Question: I have the following plot created from the 'mtcars' data set and this code:
'''
ggplot(mtcars, aes(x = mpg, y = hp, colour = factor(gear))) + geom_point() + geom_smooth(method = lm, se = FALSE)
'''

I want the line size of the linear regression lines to be proportional to the number of observations in each level of 'factor(gear)':
'''
> count(factor(mtcars$gear))
x freq
3 15
4 12
5 5
'''
I've tried calling 'size =' '..count..' and '..n..', inside the main 'ggplot' call and the 'geom_smooth' call with no luck.
Is there a way to do this?
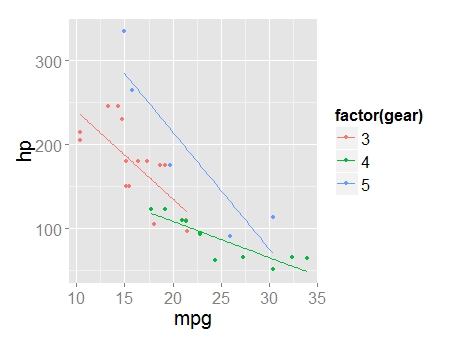
Answer: Something like this should work:
'''
library(ggplot2)
library(plyr)
line_size <- count(factor(mtcars$gear))
ggplot(mtcars, aes(x = mpg, y = hp, colour = factor(gear), size=factor(gear))) +
geom_point(size=element_blank()) +
geom_smooth(method = lm, se = FALSE) +
scale_size_manual(values=line_size$freq/4)
'''